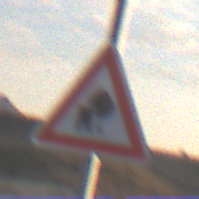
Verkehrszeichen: UnzureichendesLichtraumprofil
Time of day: SunriseSunset
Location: Outdoor (Nature)
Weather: PartlyCloudy
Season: NotSpecified
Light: Natural